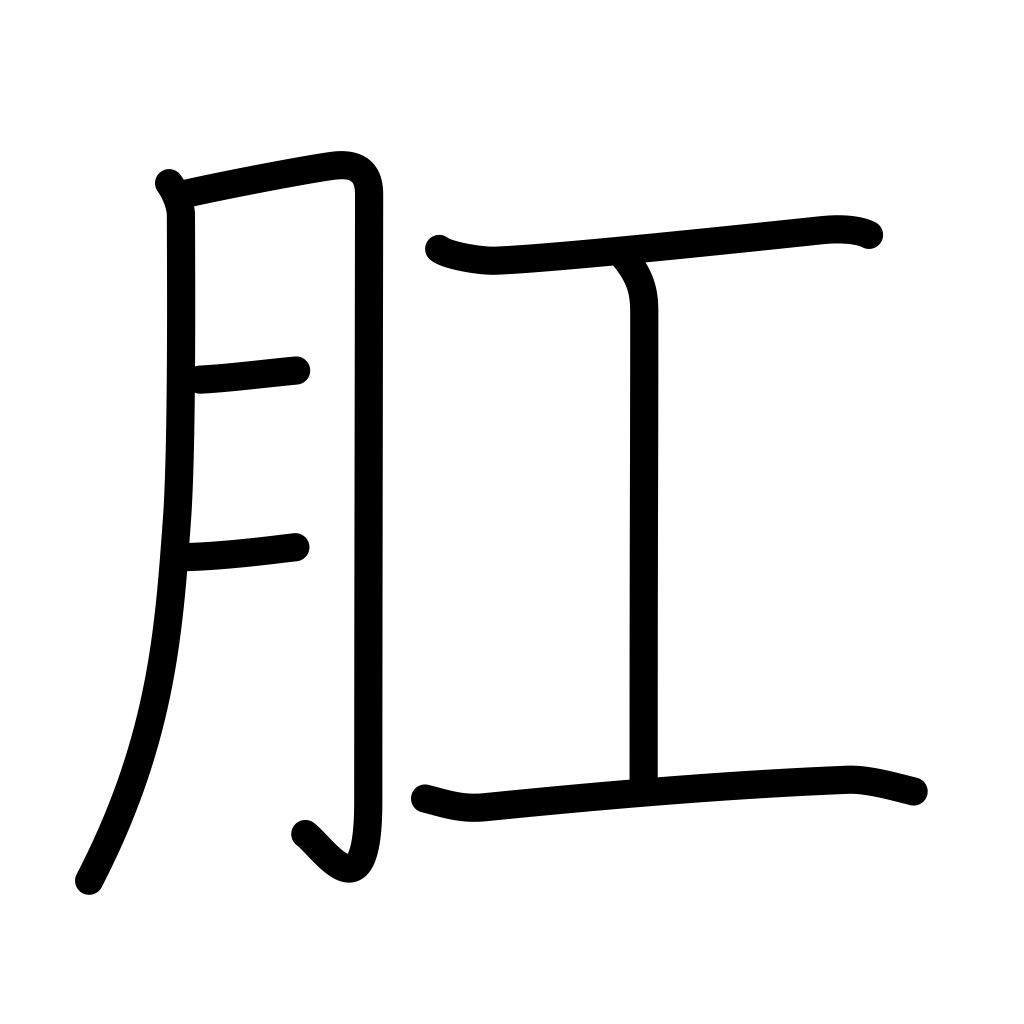
Meaning: anus